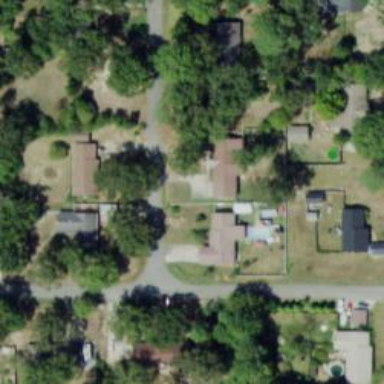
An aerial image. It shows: Neighborhood.